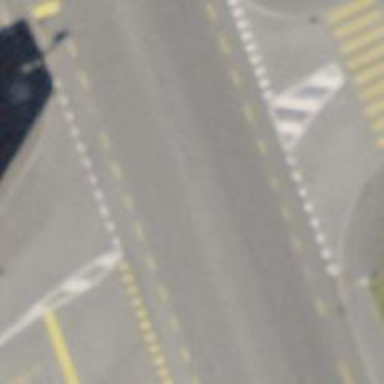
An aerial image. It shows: Primary highway with asphalt surface and designated lane for cyclists.